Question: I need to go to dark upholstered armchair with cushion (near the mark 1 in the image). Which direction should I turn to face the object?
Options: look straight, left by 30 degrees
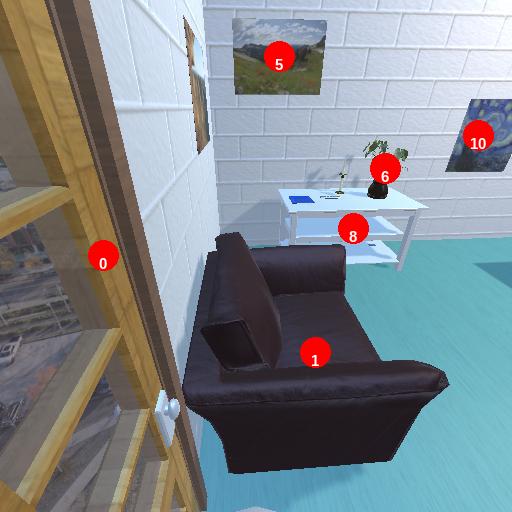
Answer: look straight